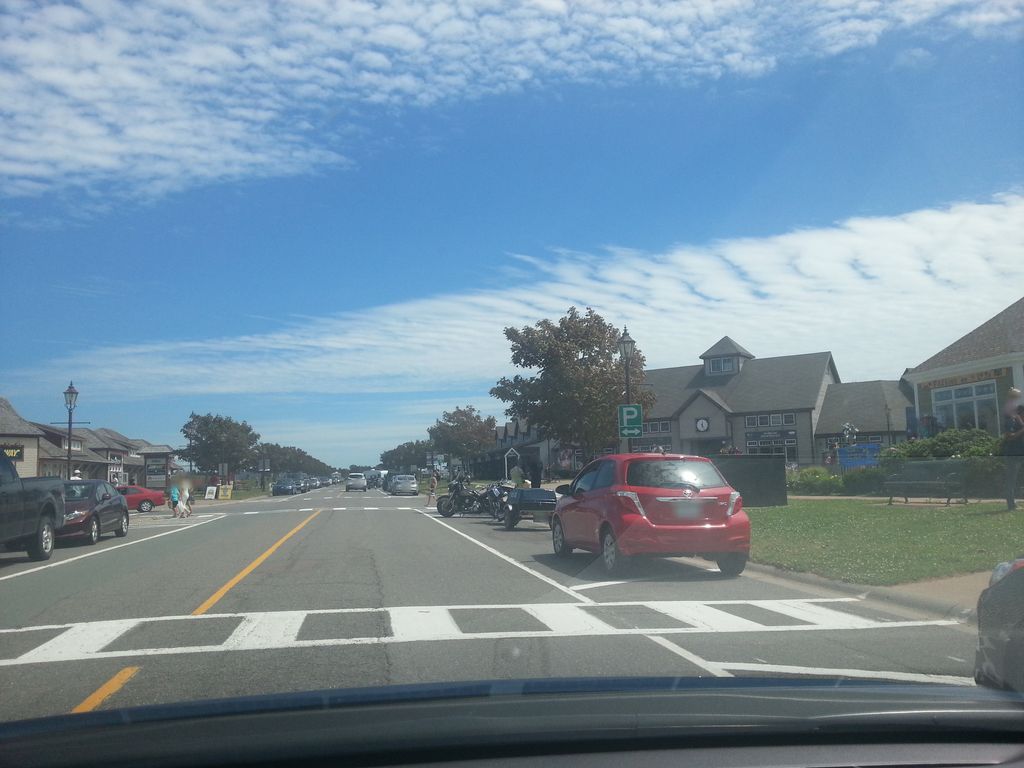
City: charlottetown